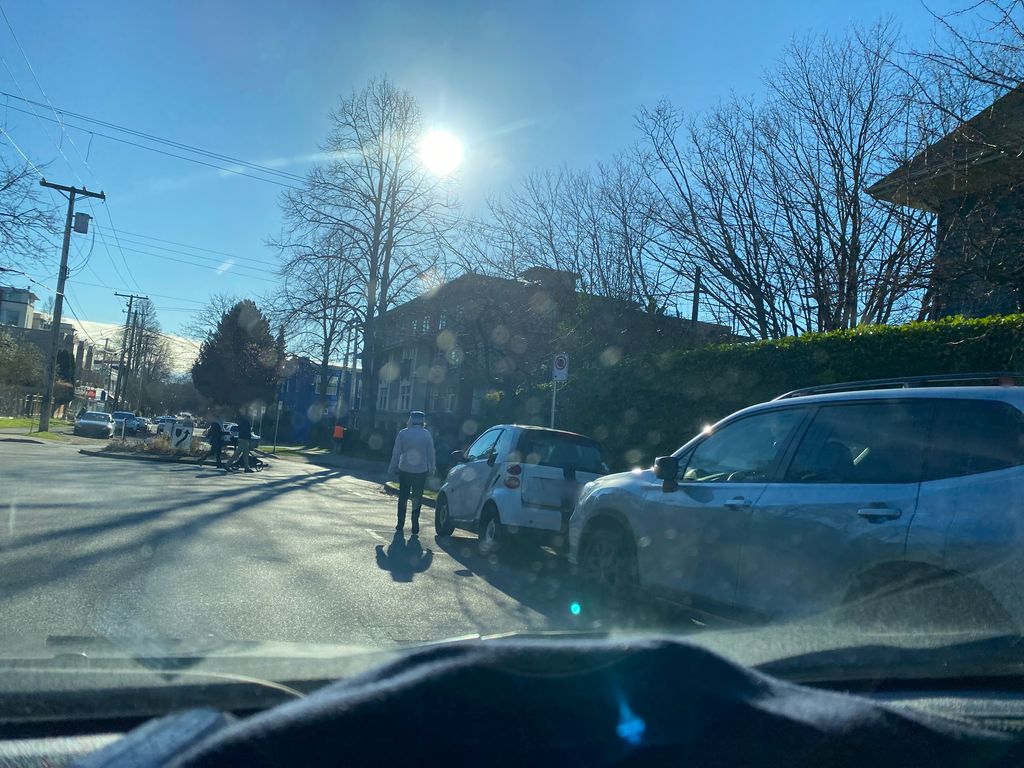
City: vancouver